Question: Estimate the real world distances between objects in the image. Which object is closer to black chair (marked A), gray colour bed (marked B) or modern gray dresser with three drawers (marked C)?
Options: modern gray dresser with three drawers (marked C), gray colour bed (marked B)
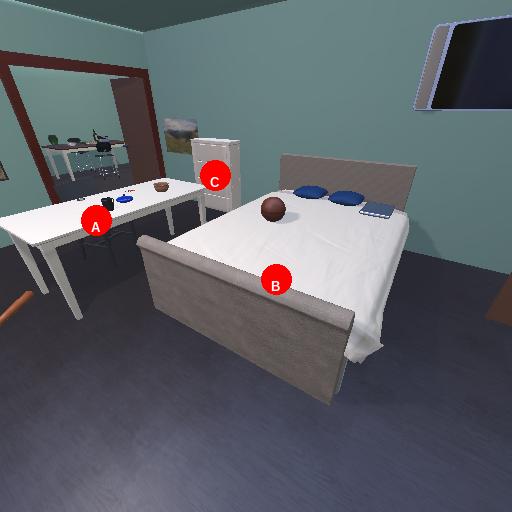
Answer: modern gray dresser with three drawers (marked C)